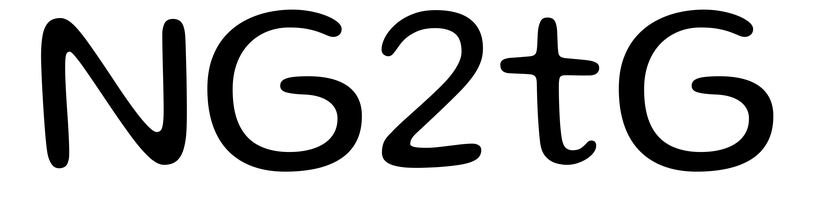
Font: Gluten_Light